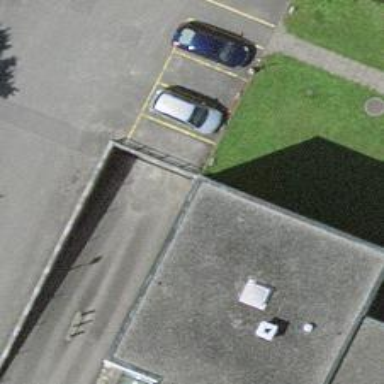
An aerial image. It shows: Parking entrance.